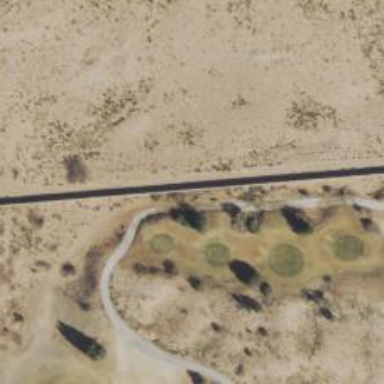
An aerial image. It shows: Grass area designated as golf tee.